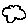
Label: cloud